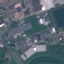
Label: Industrial